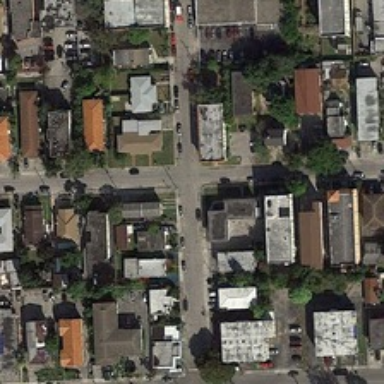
Many buildings and green trees are in a dense residential area .